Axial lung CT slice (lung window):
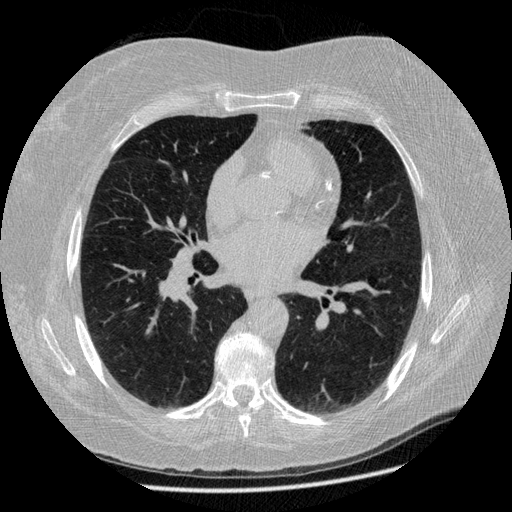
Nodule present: no